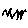
Label: zigzag